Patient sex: M
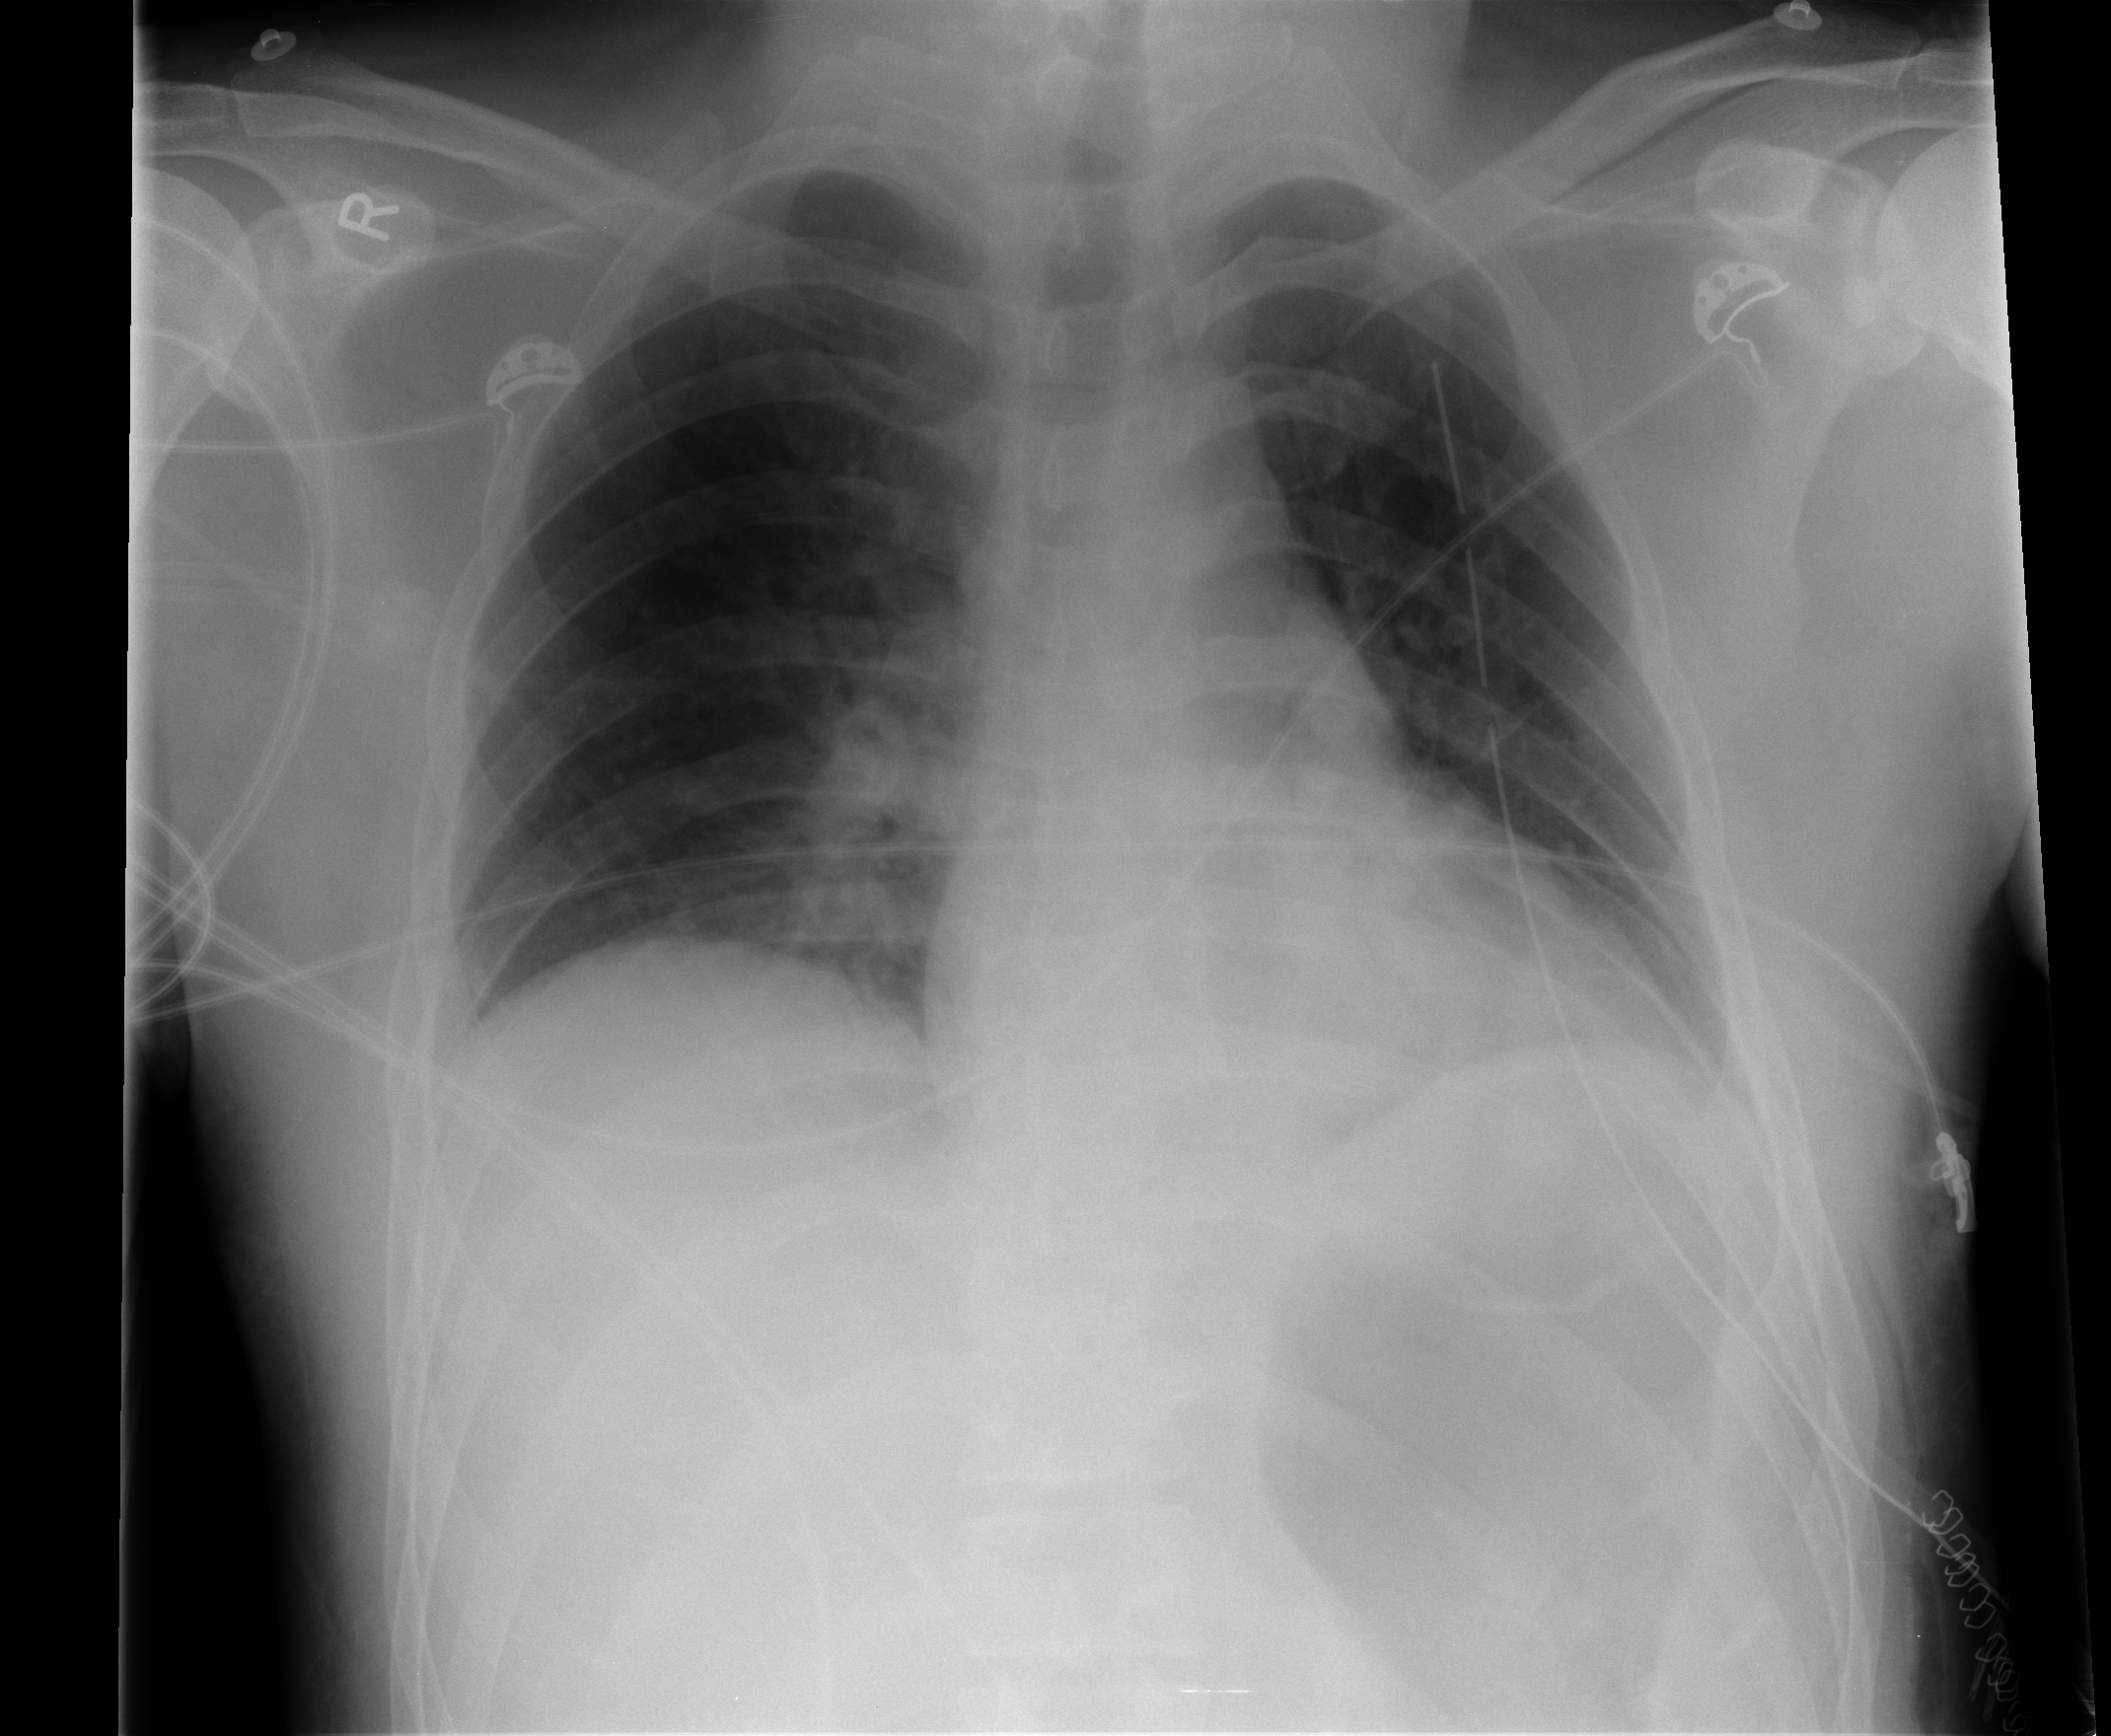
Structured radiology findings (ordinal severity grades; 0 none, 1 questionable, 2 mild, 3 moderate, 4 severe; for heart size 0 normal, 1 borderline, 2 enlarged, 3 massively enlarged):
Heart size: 0
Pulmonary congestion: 0
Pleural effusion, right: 0
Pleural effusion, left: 0
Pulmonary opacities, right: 0
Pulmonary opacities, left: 0
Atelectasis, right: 2
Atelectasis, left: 2